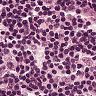
Metastatic tissue present: no